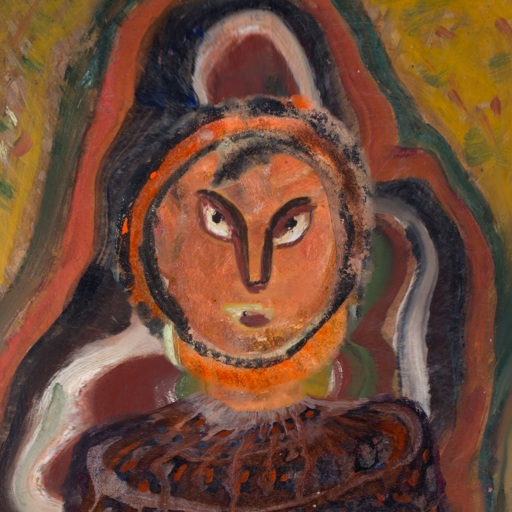
Background: AfterRaid, Head And Neck Front: Boggyland, Face Front: After_Raid, Bust: Hypocrite, Hair Front: Childish, Head Accessory: Blank, Second Necklace: Blank, Necklace: Blank, Baby: Blank